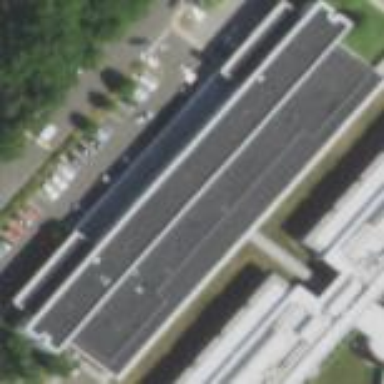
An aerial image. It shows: Hospital building.